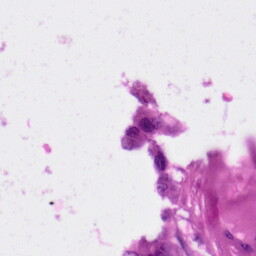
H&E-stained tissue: Skin